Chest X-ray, PA view. Patient: 33 years old, sex M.
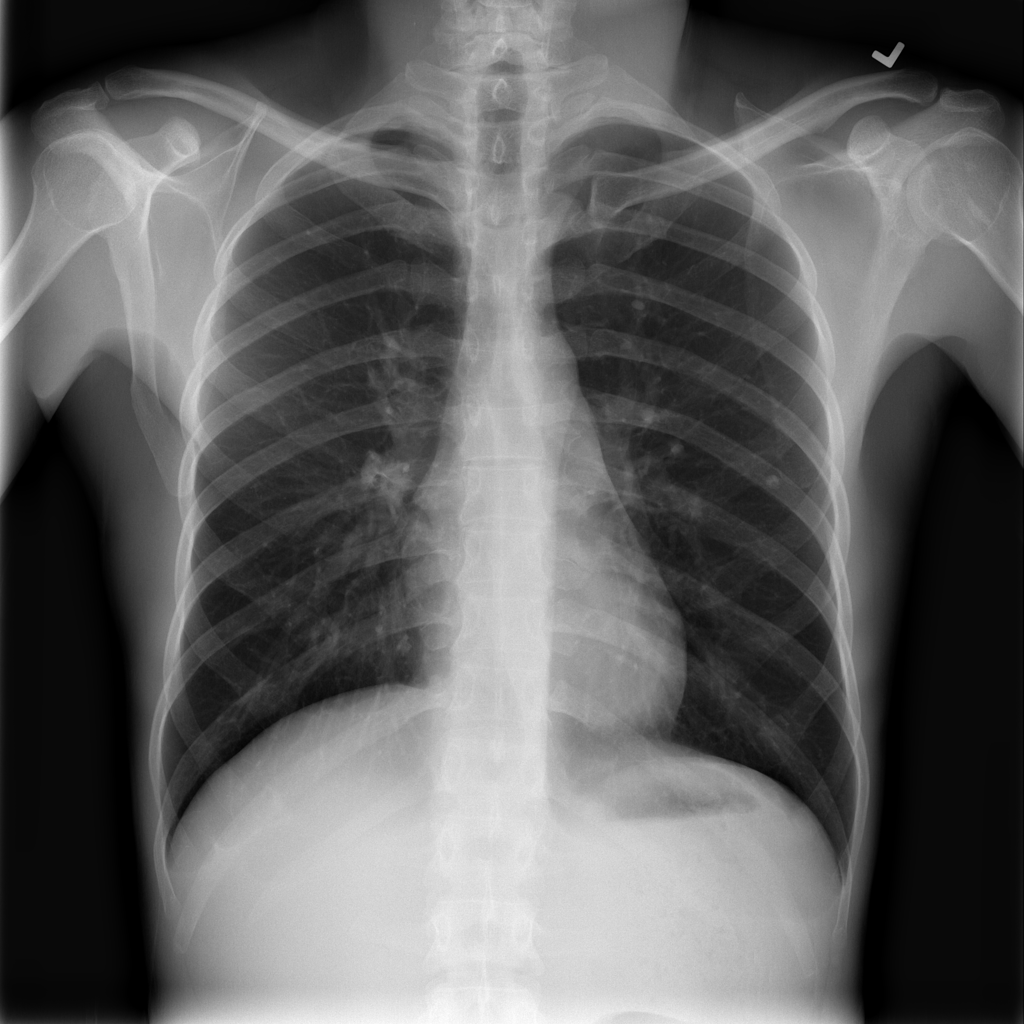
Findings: No Finding